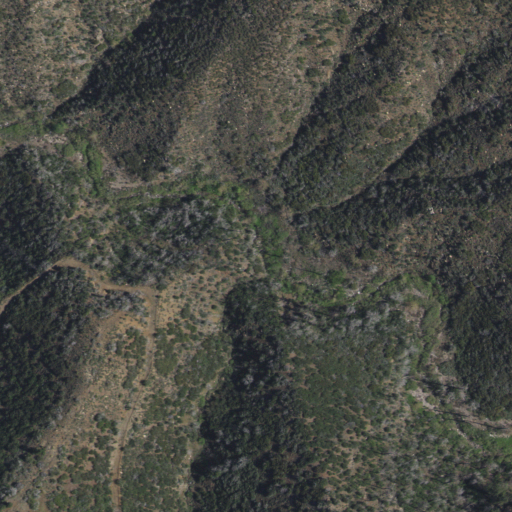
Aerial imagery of valley in California named Buck Canyon containing shrub and evergreen forest